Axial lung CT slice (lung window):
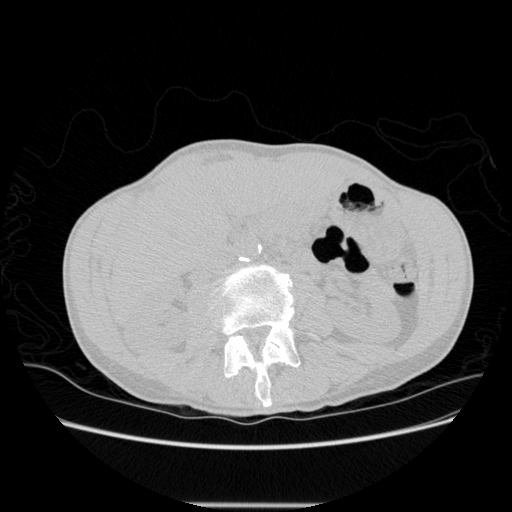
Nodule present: no